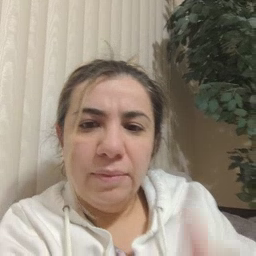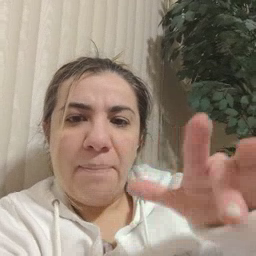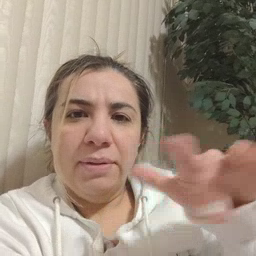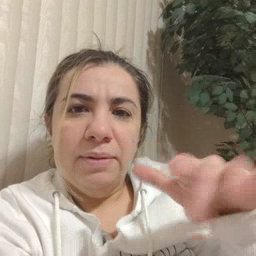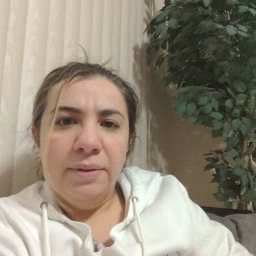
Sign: empty